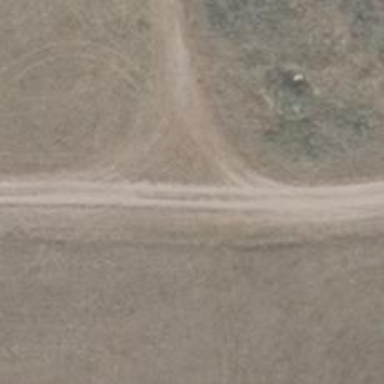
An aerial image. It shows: Sandy track with grade 4 tracktype.